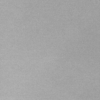
Label: dusty